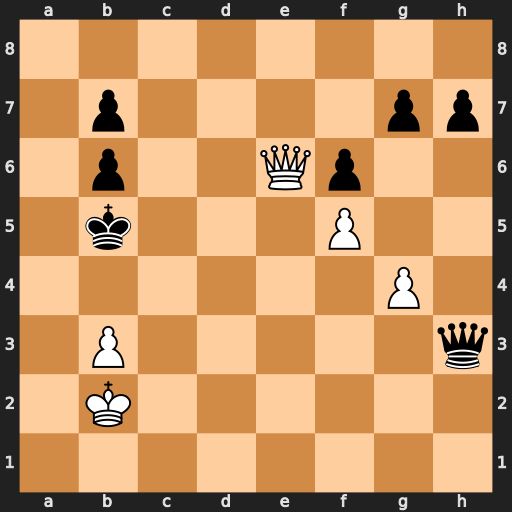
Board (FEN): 8/1p4pp/1p2Qp2/1k3P2/6P1/1P5q/1K6/8
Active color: w
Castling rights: -
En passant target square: -
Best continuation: Qc4+ Ka5 Qa4#